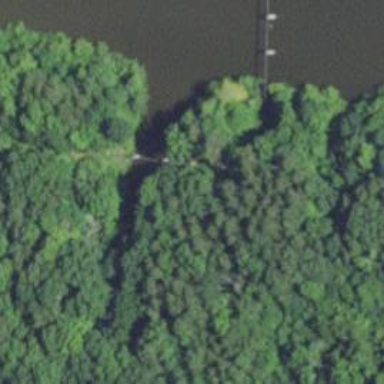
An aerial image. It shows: Bridge supported by pillars.